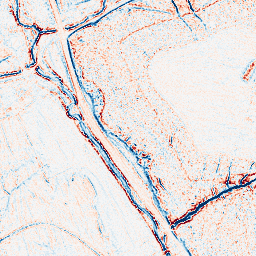
Category: edge_preserving
Decomposition family: bilateral
Decomposition parameters: d: 5
sigma_color: 25
sigma_space: 50
Upsampling method: bilinear
Upsampling parameters: scale: 2
Upsampling scale: 2